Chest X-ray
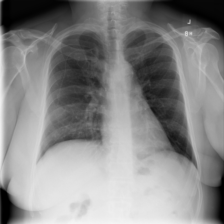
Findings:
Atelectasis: negative
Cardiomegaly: negative
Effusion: negative
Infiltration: negative
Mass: negative
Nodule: negative
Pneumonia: negative
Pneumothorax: negative
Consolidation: negative
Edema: negative
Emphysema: negative
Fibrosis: negative
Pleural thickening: negative
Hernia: negative